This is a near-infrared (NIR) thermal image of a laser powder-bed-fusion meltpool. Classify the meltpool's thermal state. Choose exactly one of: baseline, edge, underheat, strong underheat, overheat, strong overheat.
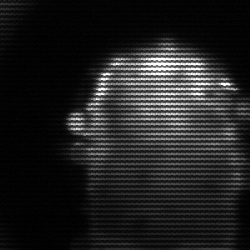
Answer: baseline